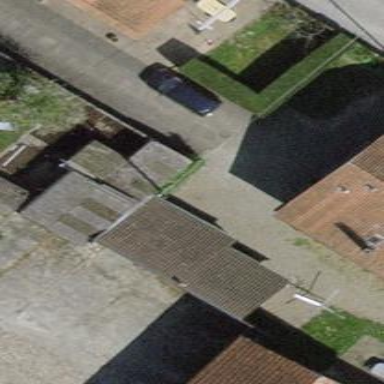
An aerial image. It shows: View of roof of building.